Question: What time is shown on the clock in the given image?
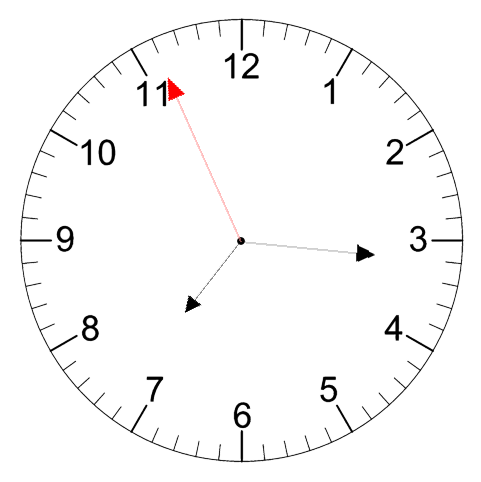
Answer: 07:15:56